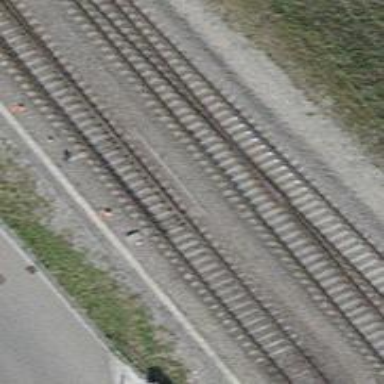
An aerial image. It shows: Railway switch.